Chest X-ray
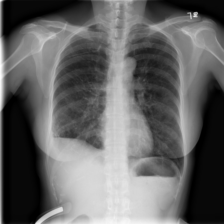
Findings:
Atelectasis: negative
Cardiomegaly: negative
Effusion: negative
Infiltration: negative
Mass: negative
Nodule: negative
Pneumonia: negative
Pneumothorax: negative
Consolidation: negative
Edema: negative
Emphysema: negative
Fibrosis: negative
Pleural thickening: negative
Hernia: negative